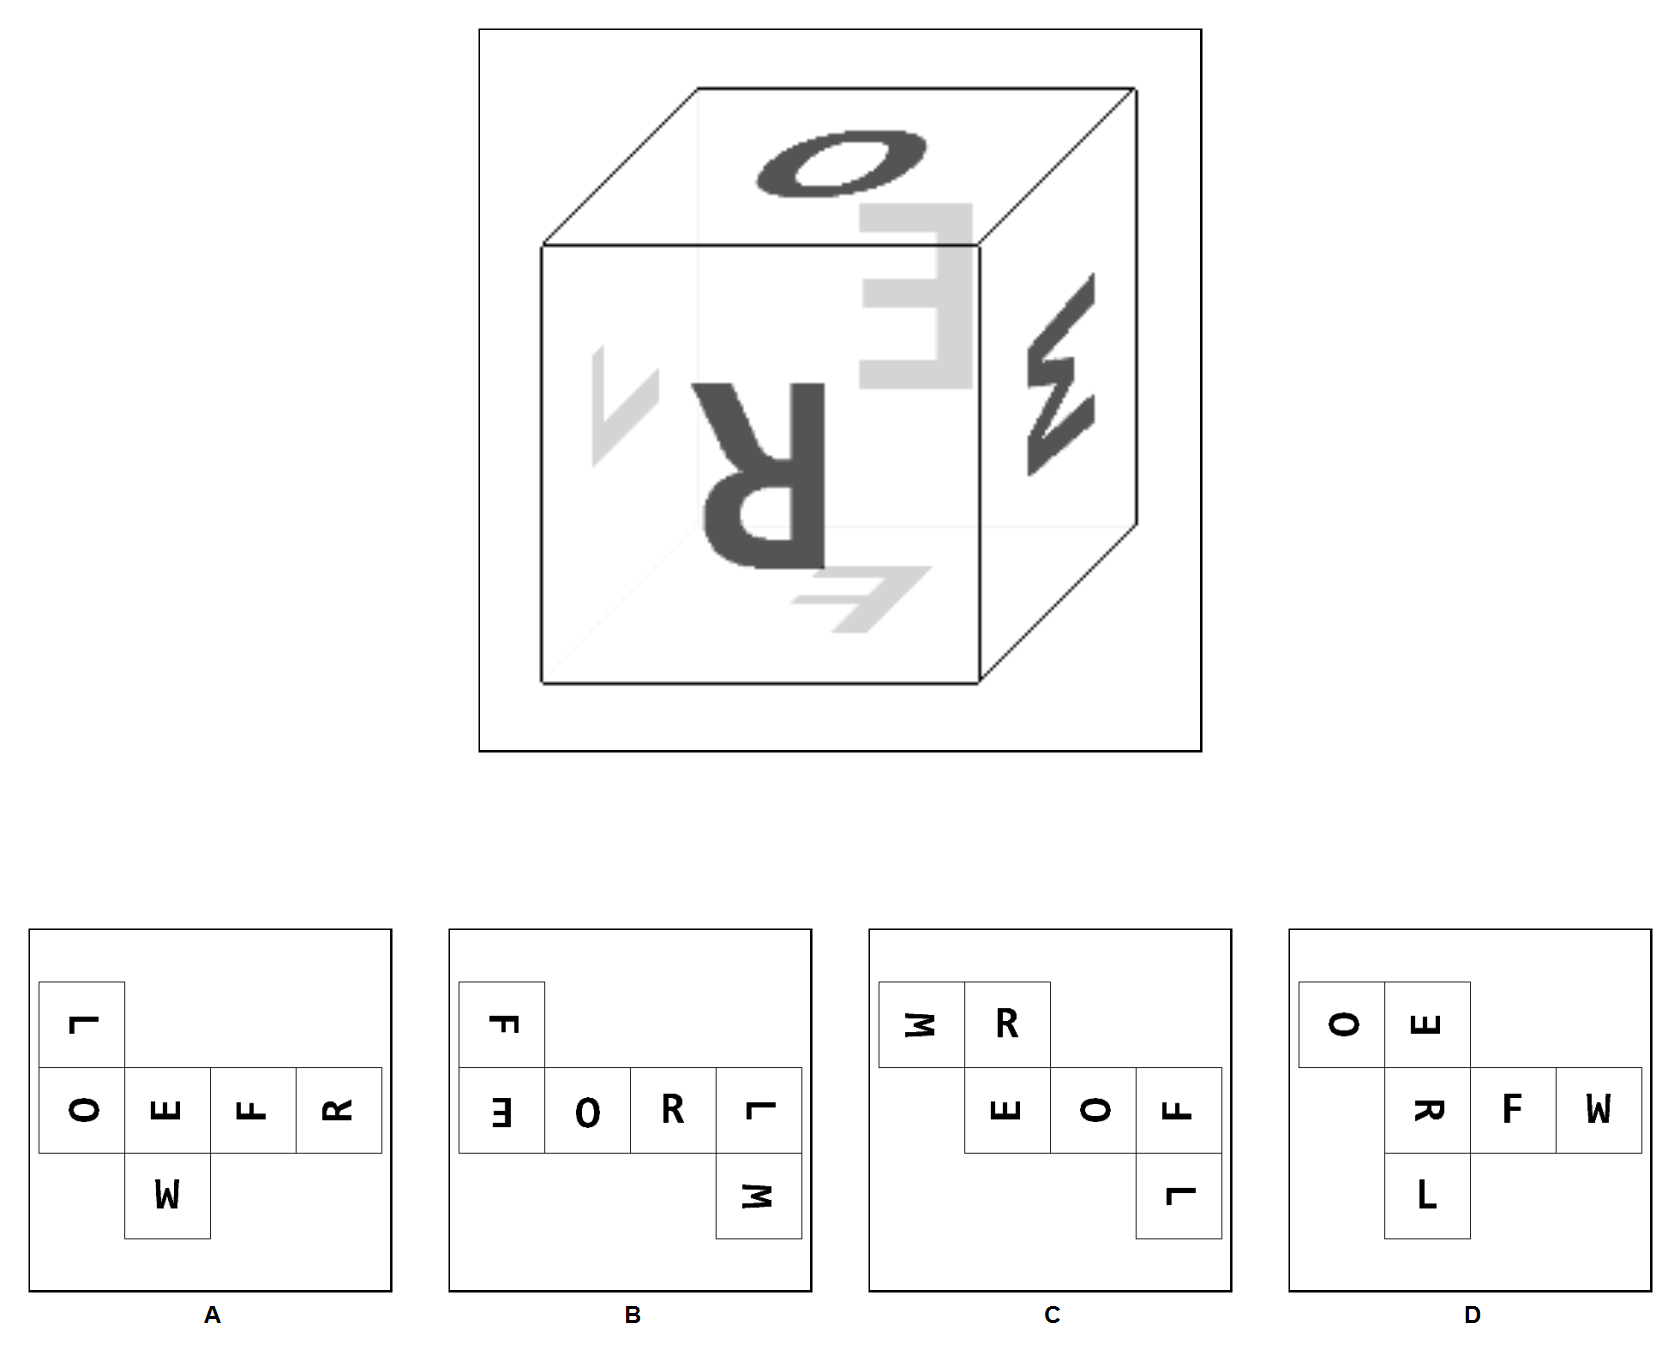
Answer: A